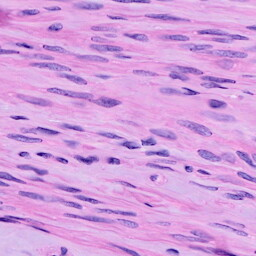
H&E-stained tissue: Ovarian